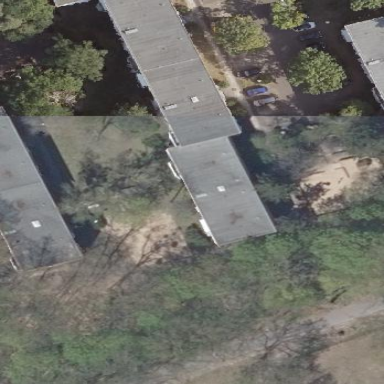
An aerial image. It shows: Building with apartments and flat roof.